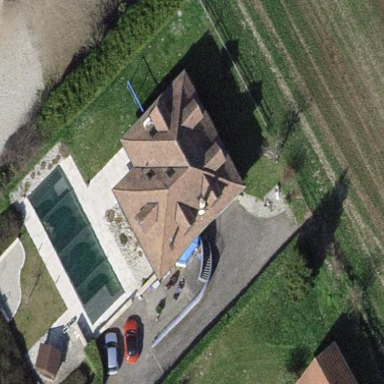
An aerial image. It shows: Simple and straightforward house.